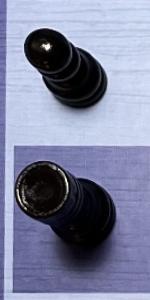
Label: Rook_Black